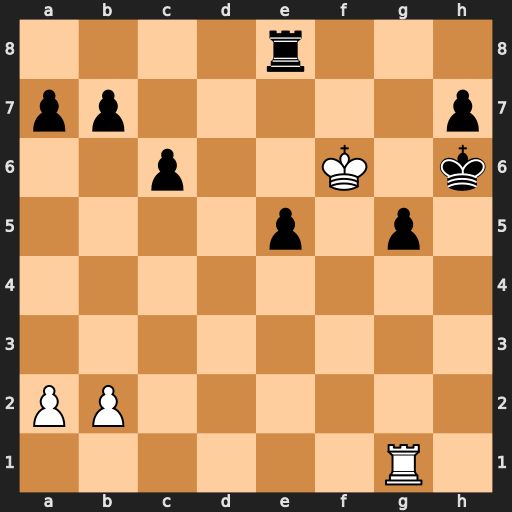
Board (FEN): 4r3/pp5p/2p2K1k/4p1p1/8/8/PP6/6R1
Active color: w
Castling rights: -
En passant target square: -
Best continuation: Rh1#